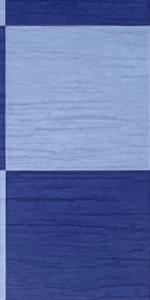
Label: Empty